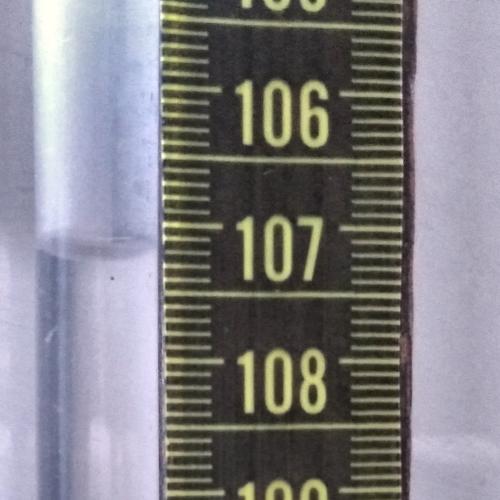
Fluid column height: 107.3 cm